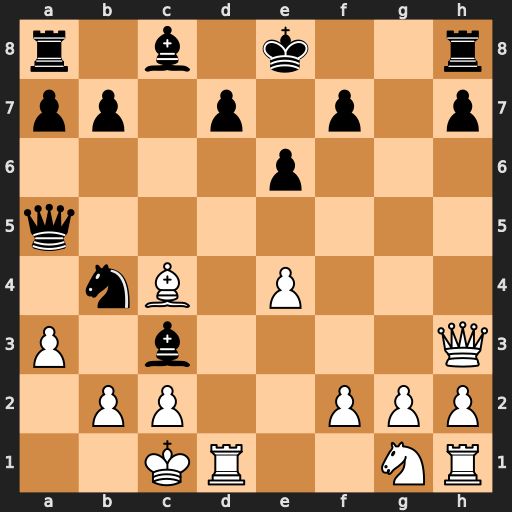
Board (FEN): r1b1k2r/pp1p1p1p/4p3/q7/1nB1P3/P1b4Q/1PP2PPP/2KR2NR
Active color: w
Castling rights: kq
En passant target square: -
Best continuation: Qxc3 Na2+ Bxa2 Qxc3 bxc3